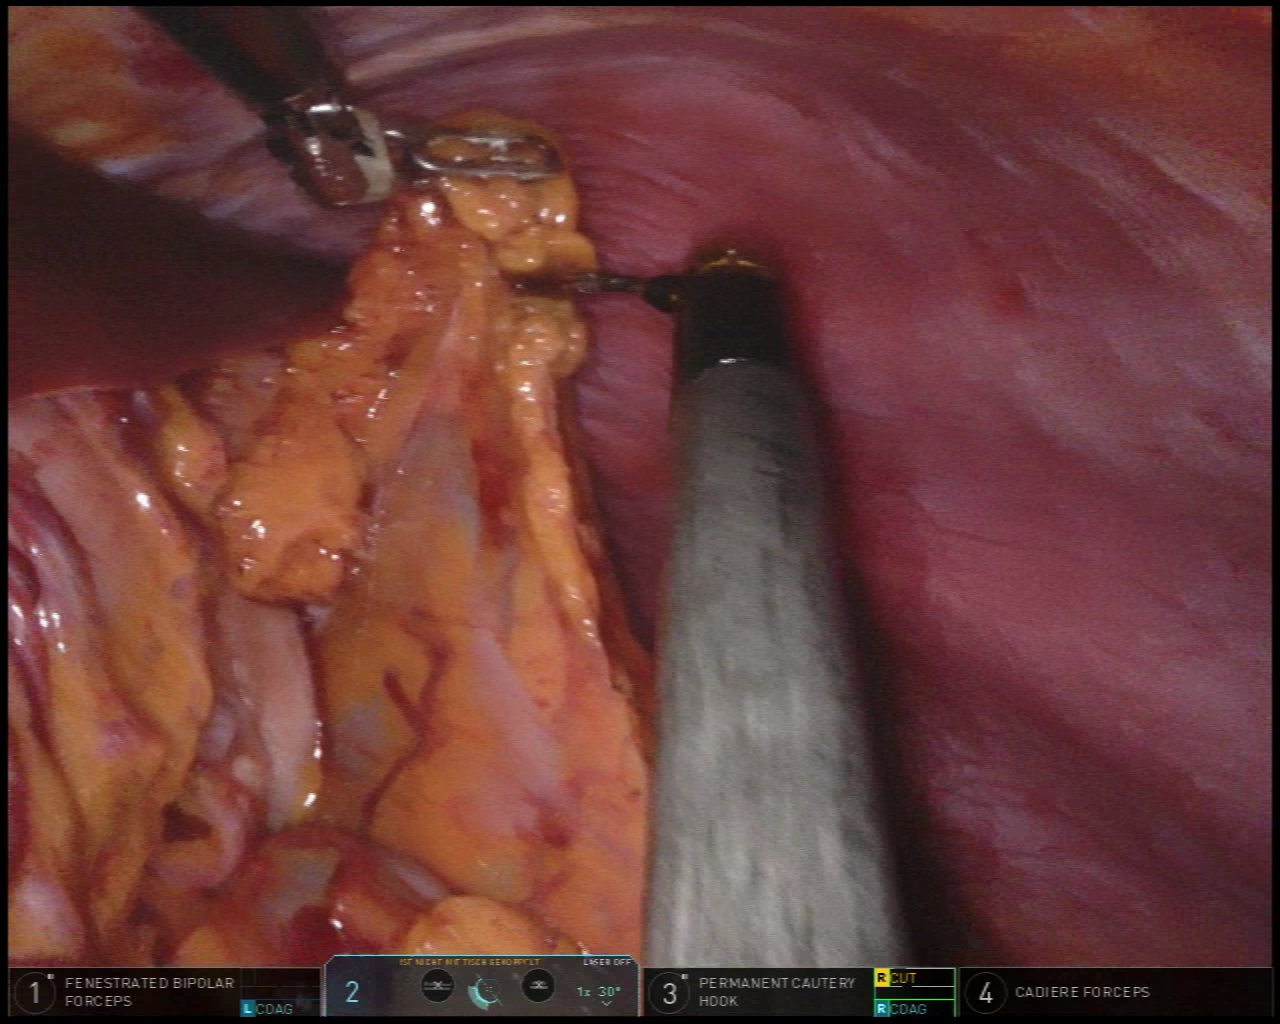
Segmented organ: abdominal_wall
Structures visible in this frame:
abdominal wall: yes
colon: yes
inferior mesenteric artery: no
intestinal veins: no
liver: yes
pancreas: no
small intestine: no
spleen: no
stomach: yes
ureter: no
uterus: no
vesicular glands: no